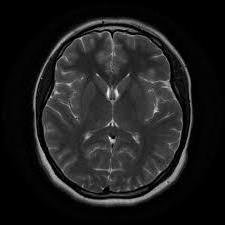
Label: notumor